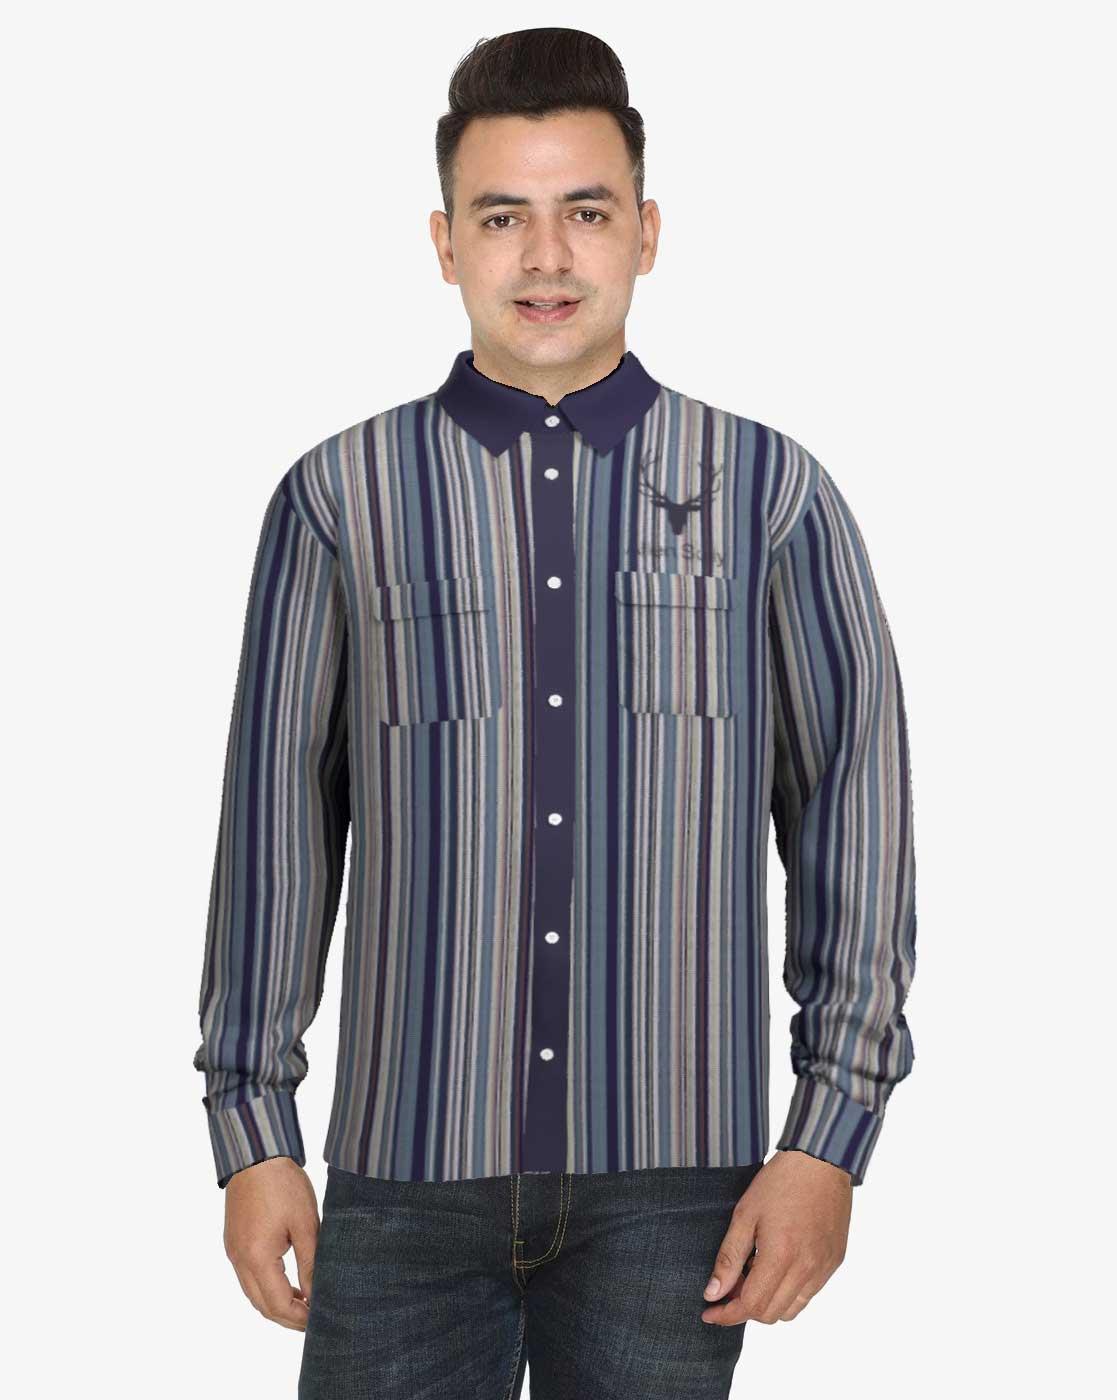
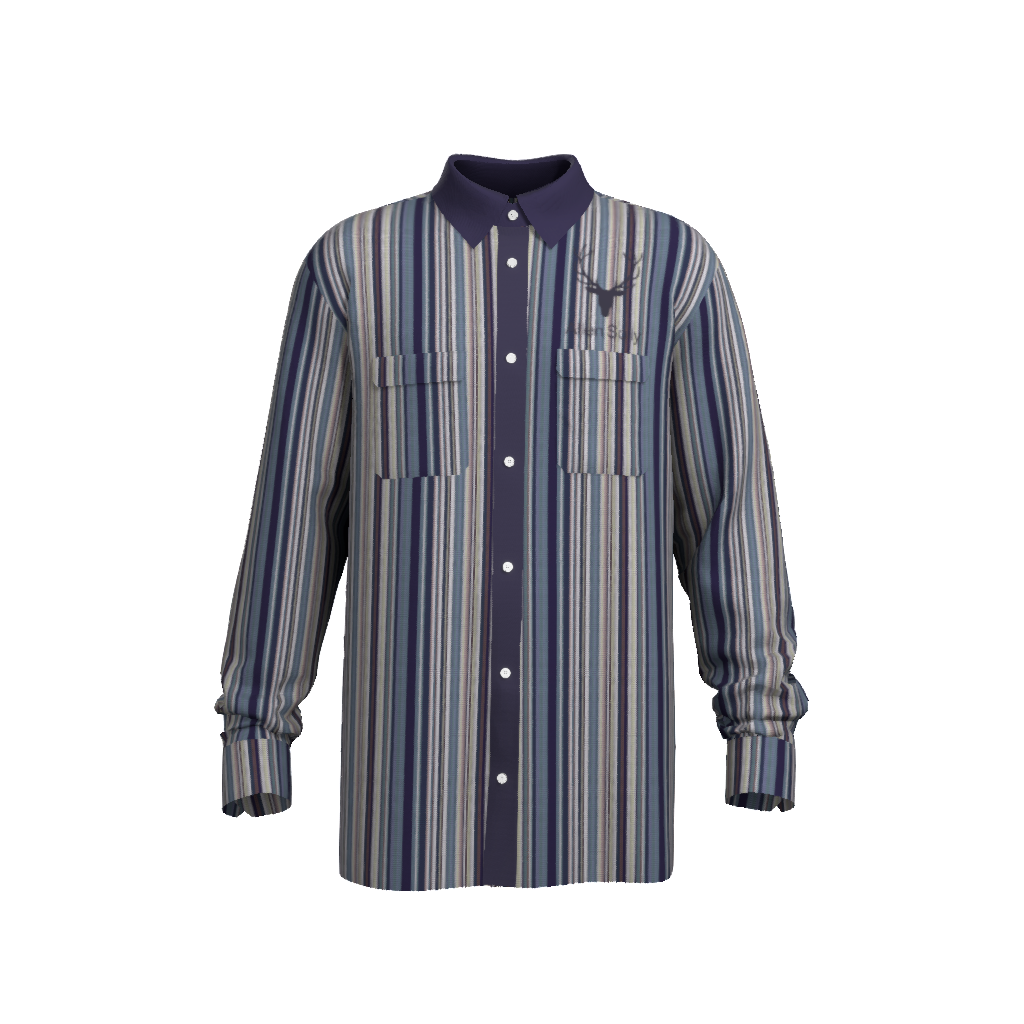
Clothing description: navy blue multi stripe button up tee